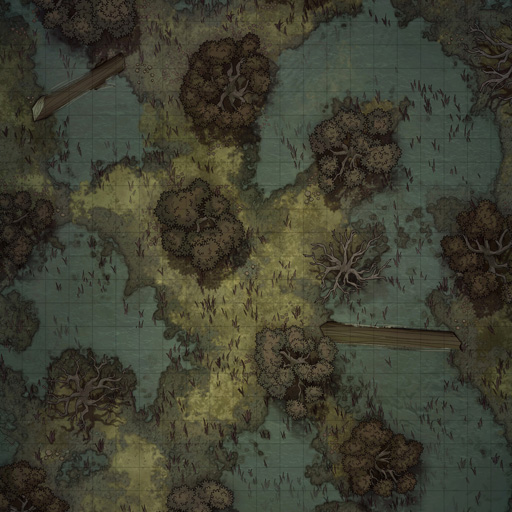
A D&D Grid Map swamp lakes (Swamp Map)